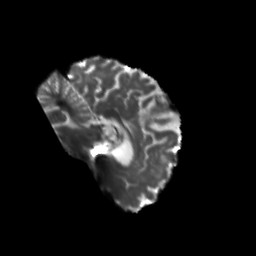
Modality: T2w
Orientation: sagittal
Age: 75
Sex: male
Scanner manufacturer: siemens
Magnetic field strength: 3 T
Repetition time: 5.47 s
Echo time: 0.0854 s